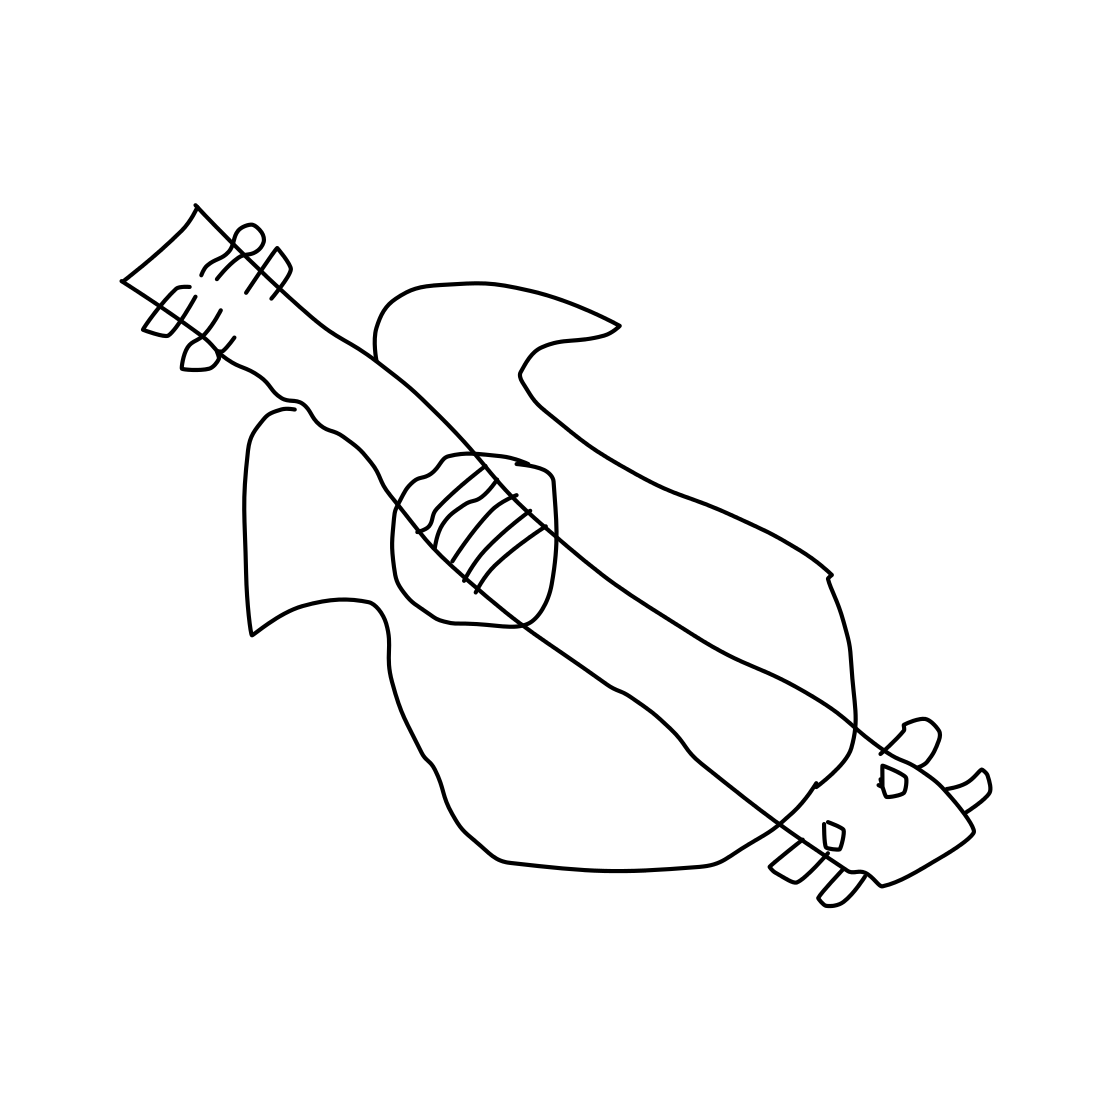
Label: violin